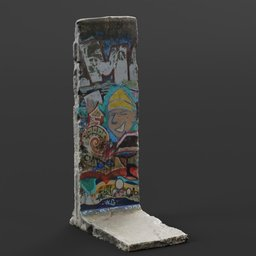
Label: architecture